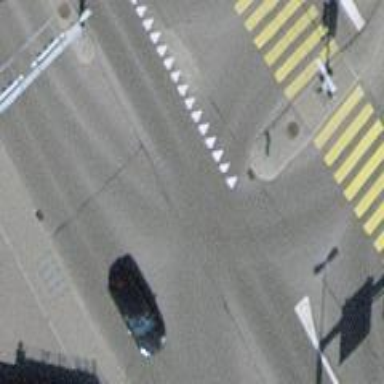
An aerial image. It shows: Road with traffic signals.